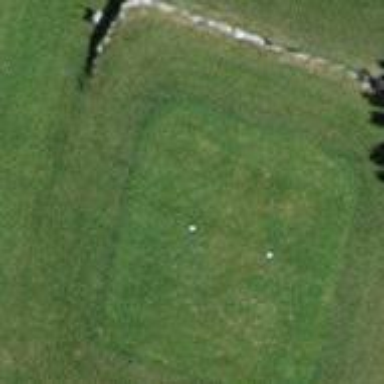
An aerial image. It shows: Golf tee on grassy land.